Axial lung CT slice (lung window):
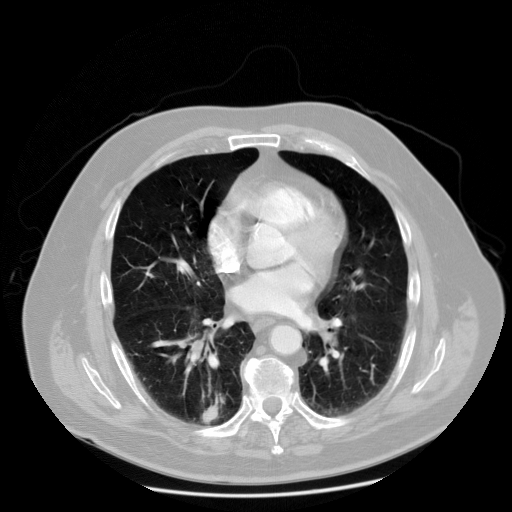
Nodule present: no